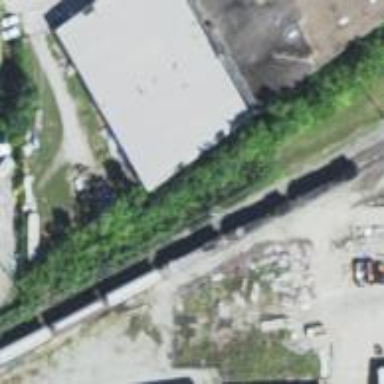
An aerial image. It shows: Abandoned railway.